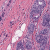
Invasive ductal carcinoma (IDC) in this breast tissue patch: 0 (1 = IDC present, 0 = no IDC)